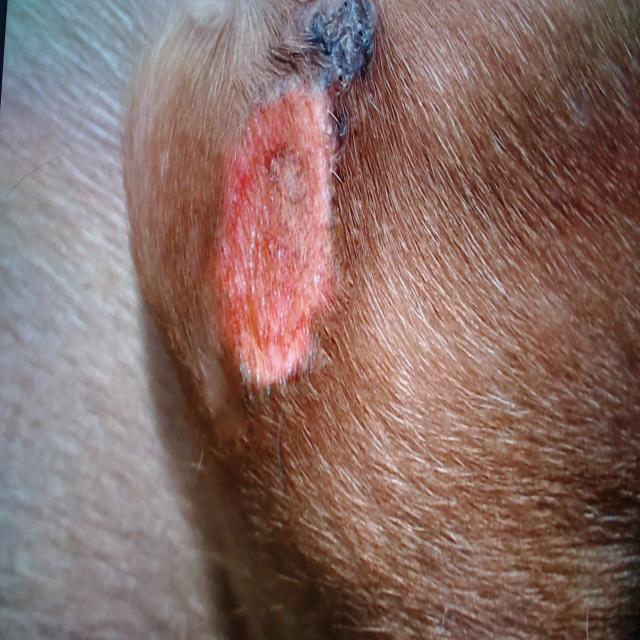
Canine ringworm (Dermatophytosis) — fungal infection caused by Microsporum or Trichophyton. Presents with circular alopecia, scaling, crusting, and broken hairs.